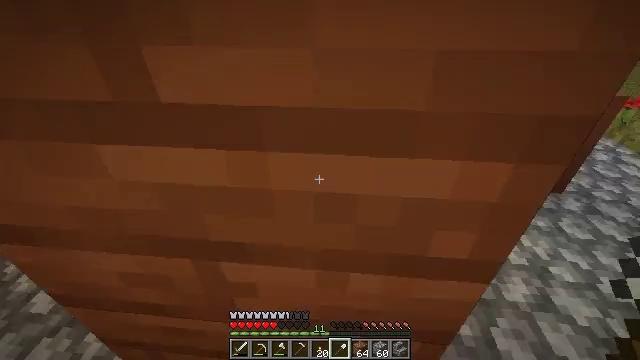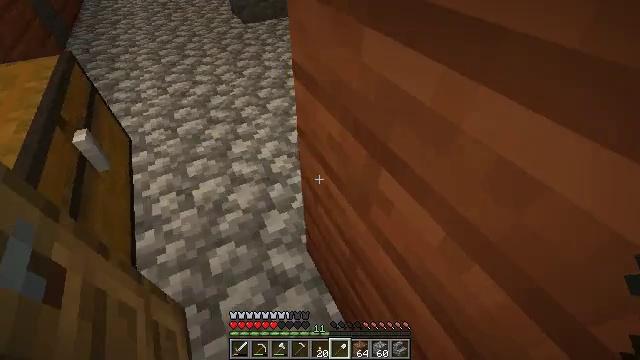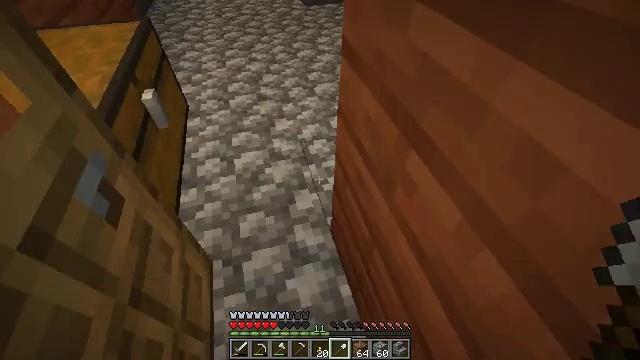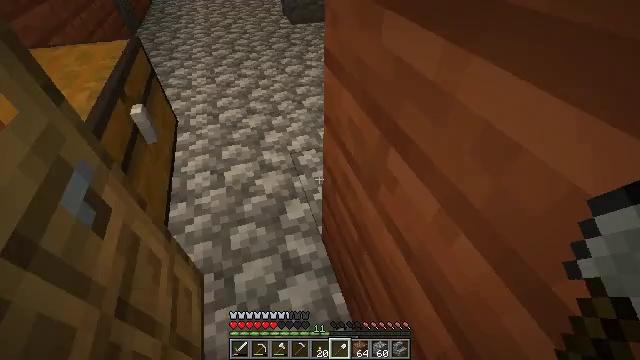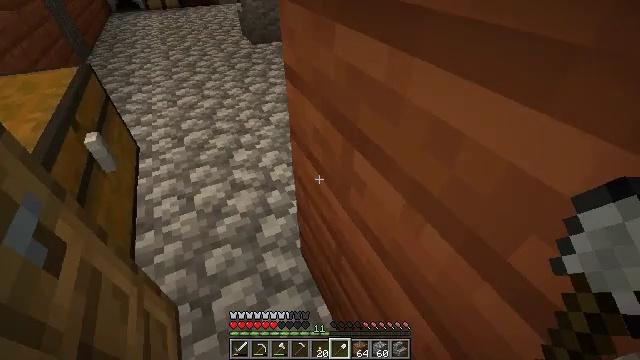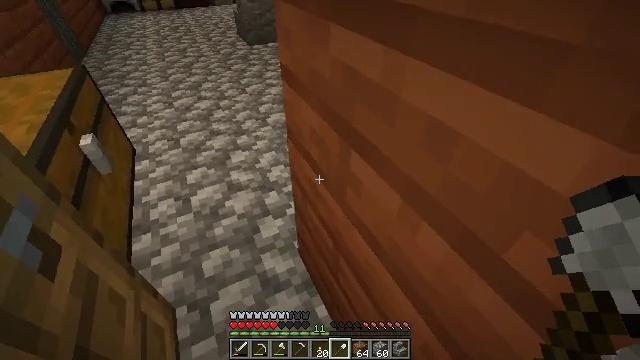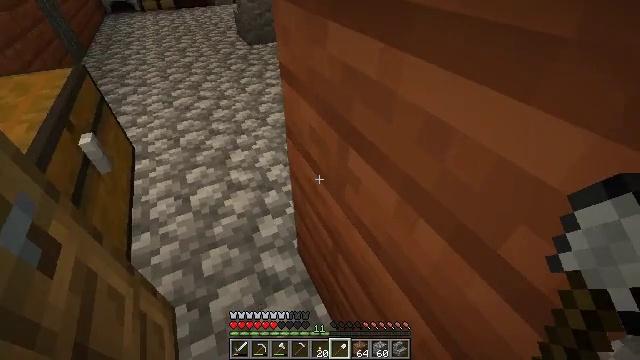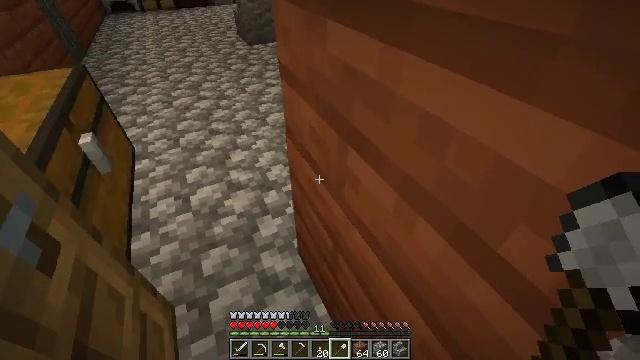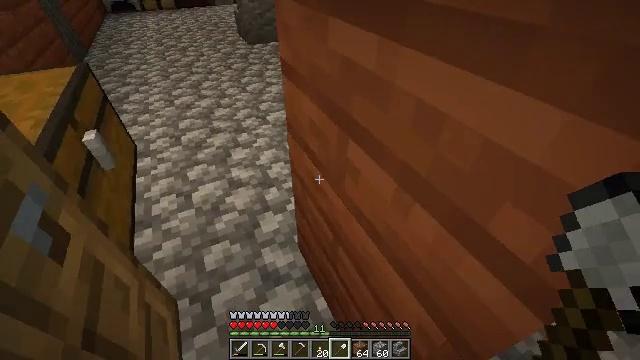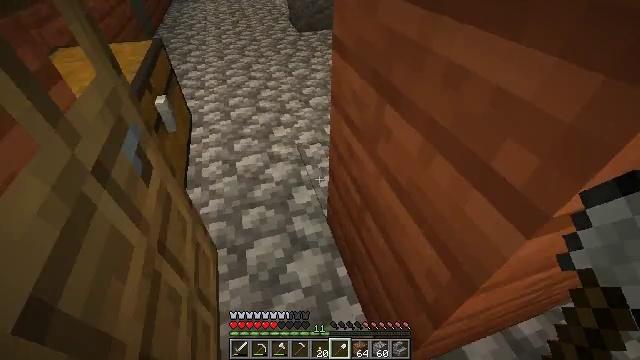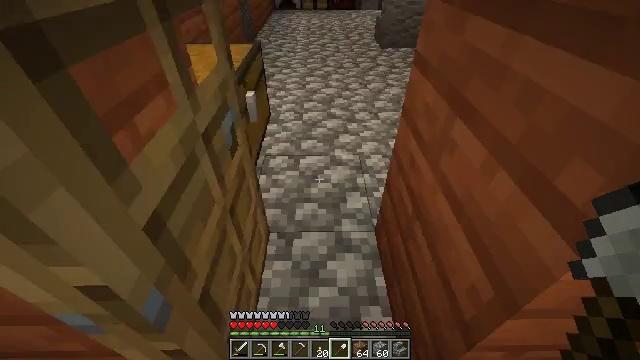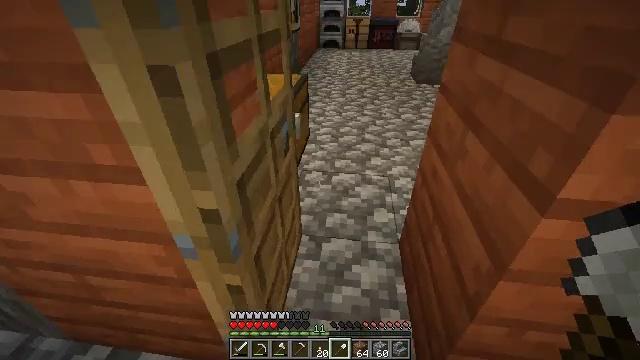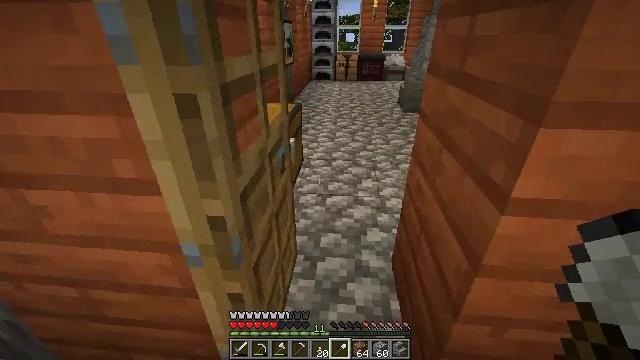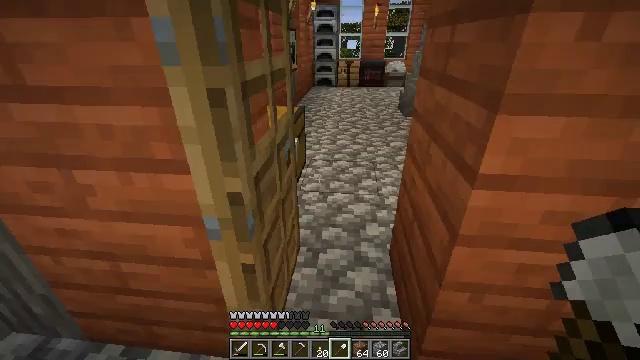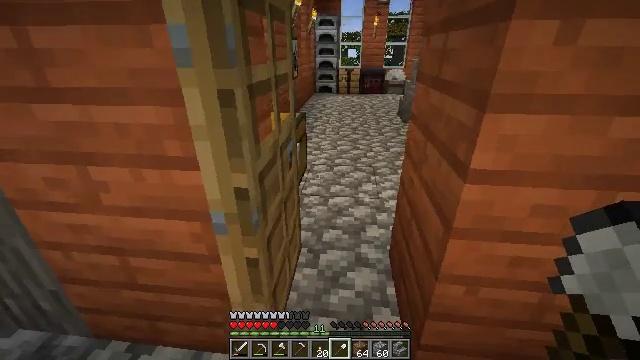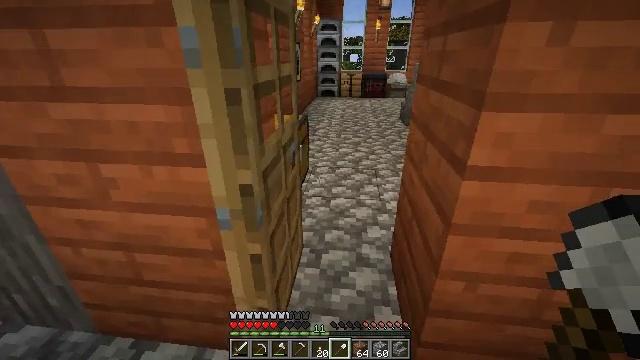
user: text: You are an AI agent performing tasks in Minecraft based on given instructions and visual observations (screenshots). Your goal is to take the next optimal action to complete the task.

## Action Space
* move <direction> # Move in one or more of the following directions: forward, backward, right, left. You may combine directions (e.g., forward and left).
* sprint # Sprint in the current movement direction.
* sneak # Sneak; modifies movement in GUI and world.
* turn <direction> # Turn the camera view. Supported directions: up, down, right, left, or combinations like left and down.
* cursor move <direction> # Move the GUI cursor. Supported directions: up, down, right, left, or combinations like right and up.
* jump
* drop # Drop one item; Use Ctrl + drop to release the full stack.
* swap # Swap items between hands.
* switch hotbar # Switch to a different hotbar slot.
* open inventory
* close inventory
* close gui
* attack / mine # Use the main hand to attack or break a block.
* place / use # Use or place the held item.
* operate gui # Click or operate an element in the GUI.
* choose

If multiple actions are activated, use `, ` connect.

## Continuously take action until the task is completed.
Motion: motion action
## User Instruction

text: Break the dirt block.
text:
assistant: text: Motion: turn left and down
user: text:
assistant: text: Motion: turn left and down
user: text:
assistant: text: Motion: turn right and up
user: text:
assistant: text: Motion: turn right and up
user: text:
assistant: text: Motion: no_op
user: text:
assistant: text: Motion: no_op
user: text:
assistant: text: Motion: no_op
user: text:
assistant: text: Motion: move back
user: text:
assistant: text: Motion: move back, turn left and down
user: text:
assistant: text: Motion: move back, turn left and up
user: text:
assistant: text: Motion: move back, turn left and up
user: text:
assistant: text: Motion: move back, turn right and up
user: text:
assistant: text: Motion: turn up
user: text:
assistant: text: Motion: turn up
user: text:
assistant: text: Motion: no_op
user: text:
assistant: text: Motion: no_op
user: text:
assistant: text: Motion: turn left and up
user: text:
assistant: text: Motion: turn left and down
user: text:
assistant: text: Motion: turn left and down
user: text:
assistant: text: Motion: no_op
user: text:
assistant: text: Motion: turn right and up
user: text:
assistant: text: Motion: turn right and up
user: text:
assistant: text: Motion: turn right
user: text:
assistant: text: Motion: no_op
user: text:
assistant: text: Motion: no_op
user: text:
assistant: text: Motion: use / place
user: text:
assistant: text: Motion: use / place
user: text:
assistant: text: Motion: use / place
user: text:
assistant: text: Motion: turn right
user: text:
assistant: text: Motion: turn right and up